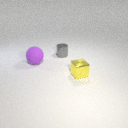
large purple rubber sphere behind small yellow metal cube